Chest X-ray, PA view. Patient: 30 years old, sex M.
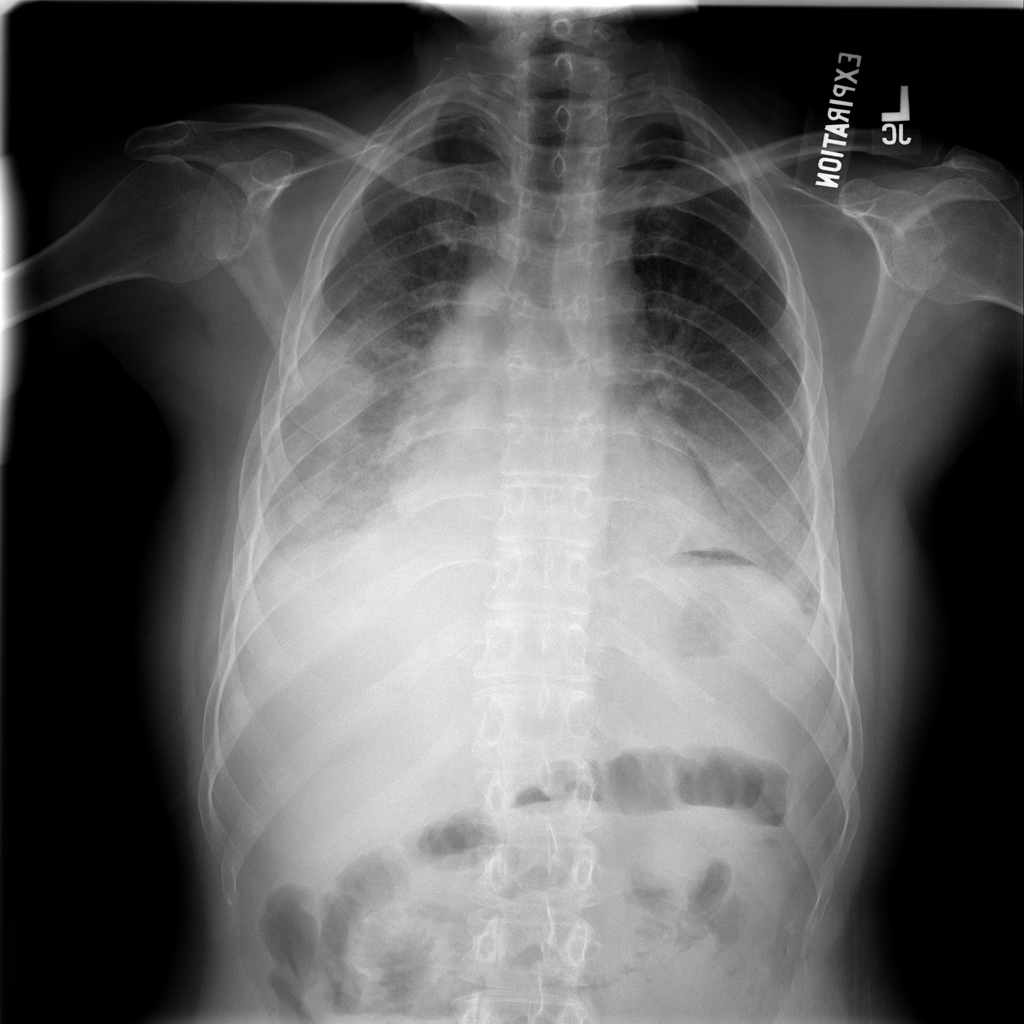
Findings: Mass, Pleural_Thickening, Pneumothorax